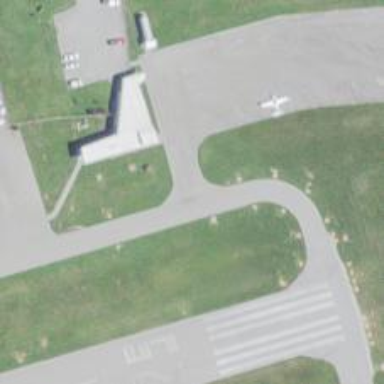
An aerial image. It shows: View of taxiway at the airport.